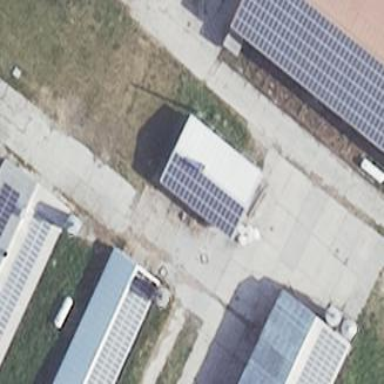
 generating electricity through photovoltaic methods."